Question: I'm trying to scrape the nbn plans from <URL> as a scraping practice. I'm using BeautifulSoup and I'm able to scrape the data and see the scraped data in the terminal but once I save the data into a csv file, it doesn't work and I get some kind of weird typing.
I used BeautifulSoup but I also know how to use scrapy and used it before. I just want to know if it's possible to scrape the data and save it into a csv file using scrapy before I try and if it's not, what else can I use?
There's also some sites that I tried to scrape using scrapy but it wasn't working. I know that there's nothing wrong with my code because I tried scraping other sites and it worked.
'''
import requests
from bs4 import BeautifulSoup
import pandas
url = requests.get('https://www.tangerinetelecom.com.au/nbn/nbn-broadband')
soup = BeautifulSoup(url.content, 'html.parser')
plans = soup.find_all('div', class_="large-3 columns text-center")
data = []
for plan in plans:
d = {}
info = plan.find_all('p')
title = info[0].text
speed = info[1].text[0:-2]
d['Speed'] = title + '
' + speed
d['Data'] = info[2].text
d['Trial'] = info[3].text
d['Contract'] = info[4].text
d['Setup Fee'] = info[5].text
d['Promo Price'] = info[6].text
d['Price'] = info[7].text[0:-1]
d['Price Details'] = info[8].text.replace('(', '').replace(')', '')
data.append(d)
print(data)
df = pandas.DataFrame(data)
df.to_csv("tangerine.csv")
'''
The expected result would be this data in a csv file:
'''
[ {'Speed': 'Basic Speed
10Mbps Typical Evening Speed ', 'Data': 'UNLIMITED DATA', 'Trial': 'RISK FREE TRIAL', 'Contract': 'NO CONTRACT', 'Setup Fee': '$0 SETUP FEE', 'Promo Price': 'SPECIAL PROMO PRICE', 'Price': '$49.90/mth', 'Price Details': '$49.90 for 6 months, then $59.90 ongoing'},
{'Speed': 'Speed Boost
21Mbps Typical Evening Speed ', 'Data': 'UNLIMITED DATA', 'Trial': 'RISK FREE TRIAL', 'Contract': 'NO CONTRACT', 'Setup Fee': '$0 SETUP FEE', 'Promo Price': 'SPECIAL PROMO PRICE', 'Price': '$58.90/mth', 'Price Details': '$58.90 for 6 months, then $68.90 ongoing'},
{'Speed': 'XL Speed Boost
42Mbps Typical Evening Speed ', 'Data': 'UNLIMITED DATA', 'Trial': 'RISK FREE TRIAL', 'Contract': 'NO CONTRACT', 'Setup Fee': '$0 SETUP FEE', 'Promo Price': 'SPECIAL PROMO PRICE', 'Price': '$64.90/mth', 'Price Details': '64.90 for 6 months, then $74.90 ongoing'},
{'Speed': "XXL Speed B'st
83Mbps Typical Evening Speed ", 'Data': 'UNLIMITED DATA', 'Trial': 'RISK FREE TRIAL', 'Contract': 'NO CONTRACT', 'Setup Fee': '$0 SETUP FEE', 'Promo Price': 'SPECIAL PROMO PRICE', 'Price': '$69.90/mth', 'Price Details': '$69.90 for 6 months, then $79.90 ongoing'} ]
'''
But I get some kind of a weird typing in the csv file instead:

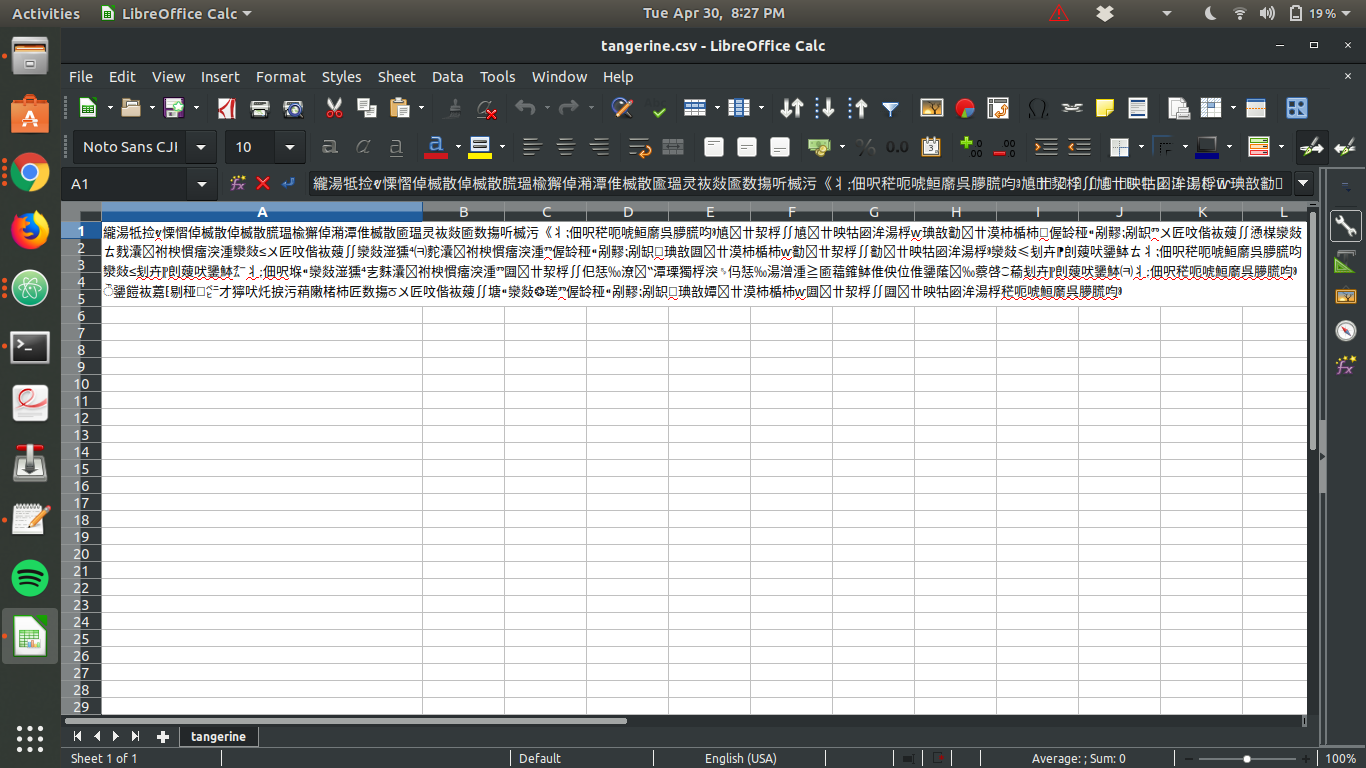
Answer: Your issue is not the code but the encoding of your libra file.
Use these steps to change the encoding from 'UTF-16' to 'UTF-8':
'File > New > Spreadsheet', then 'Insert > Sheet from file'. Choose your file and 'OK'. You should get the text import window. At the top, check the "Character set" setting -- my guess is that it's not set properly. If it's not already, change it to 'UTF-8'.